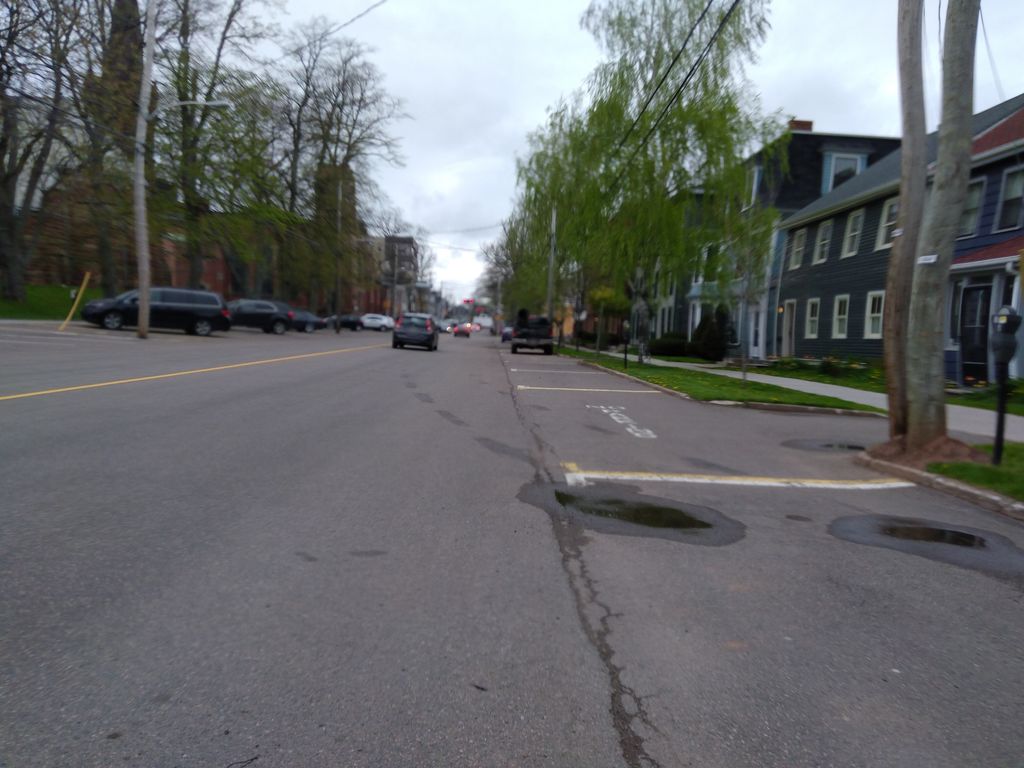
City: charlottetown